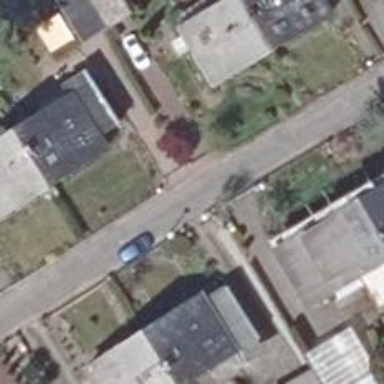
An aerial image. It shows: Asphalt road in residential area.